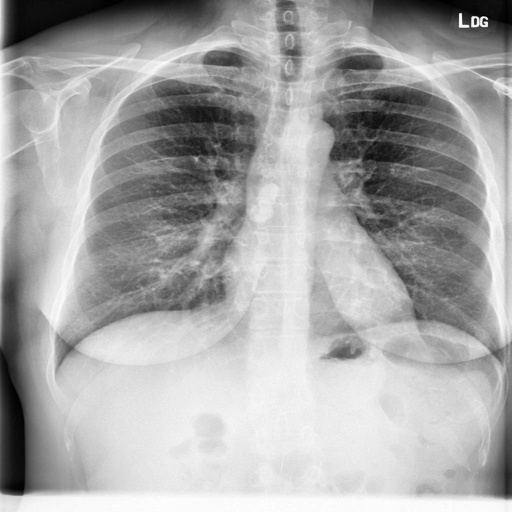
Finding: NORMAL